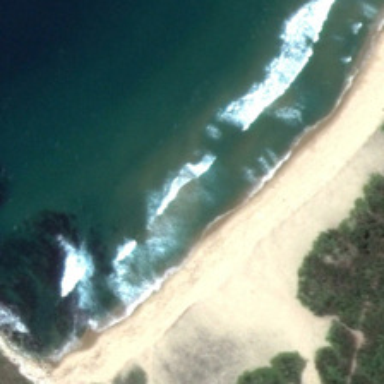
Yellow beach is between green trees and blue ocean with white waves .